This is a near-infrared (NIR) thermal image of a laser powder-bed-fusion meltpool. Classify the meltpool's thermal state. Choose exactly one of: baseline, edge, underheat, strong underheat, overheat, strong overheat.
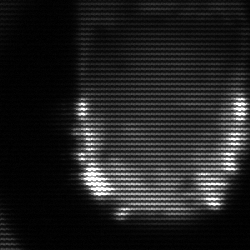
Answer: baseline